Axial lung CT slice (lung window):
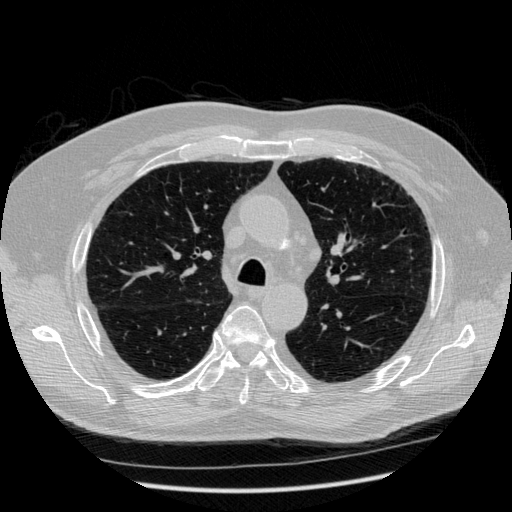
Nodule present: no